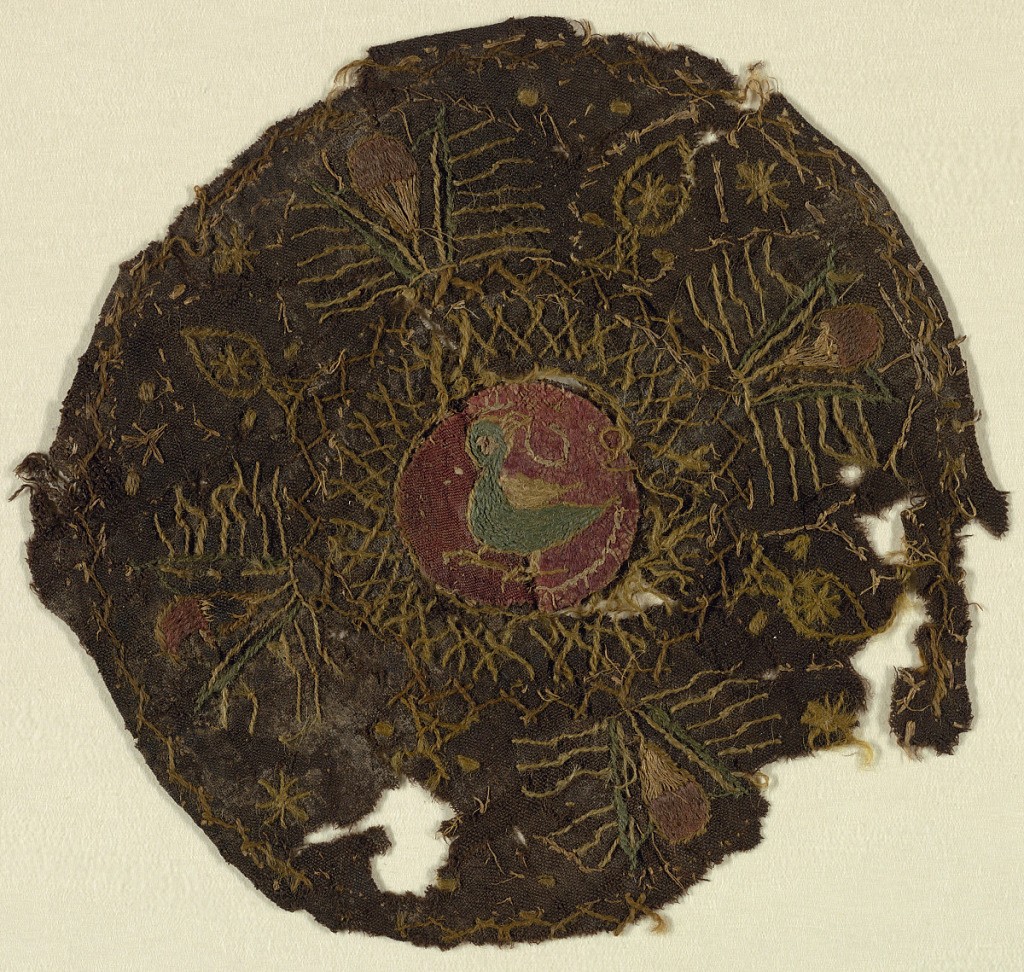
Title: Medallion
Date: possibly 13th century
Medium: silk, wool Medium: embroidered and appliquéd
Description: Embroidered medallion with an appliquéd bird in the center.